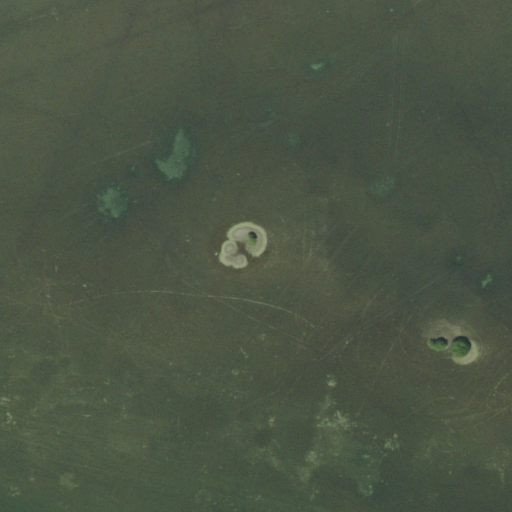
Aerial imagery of island in Florida named Cow and Calf Key containing herbaceous wetlands and open water